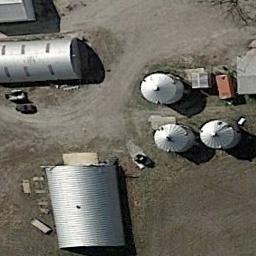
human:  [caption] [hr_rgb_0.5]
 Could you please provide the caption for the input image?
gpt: There are many buildings of different sizes next to the storage tanks .

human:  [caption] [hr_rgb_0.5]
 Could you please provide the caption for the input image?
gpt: There are several neatly arranged large oil storage tanks in the factory .

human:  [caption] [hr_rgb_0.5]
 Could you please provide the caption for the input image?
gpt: There are three storage tanks on the bare land .

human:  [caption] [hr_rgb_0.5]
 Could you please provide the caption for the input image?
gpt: There are two rows of storage tanks, One of which is larger than the others .

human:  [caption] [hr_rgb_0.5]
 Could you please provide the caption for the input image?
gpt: There are three storage tanks and two buildings .